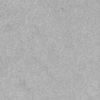
Label: not_dusty